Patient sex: M
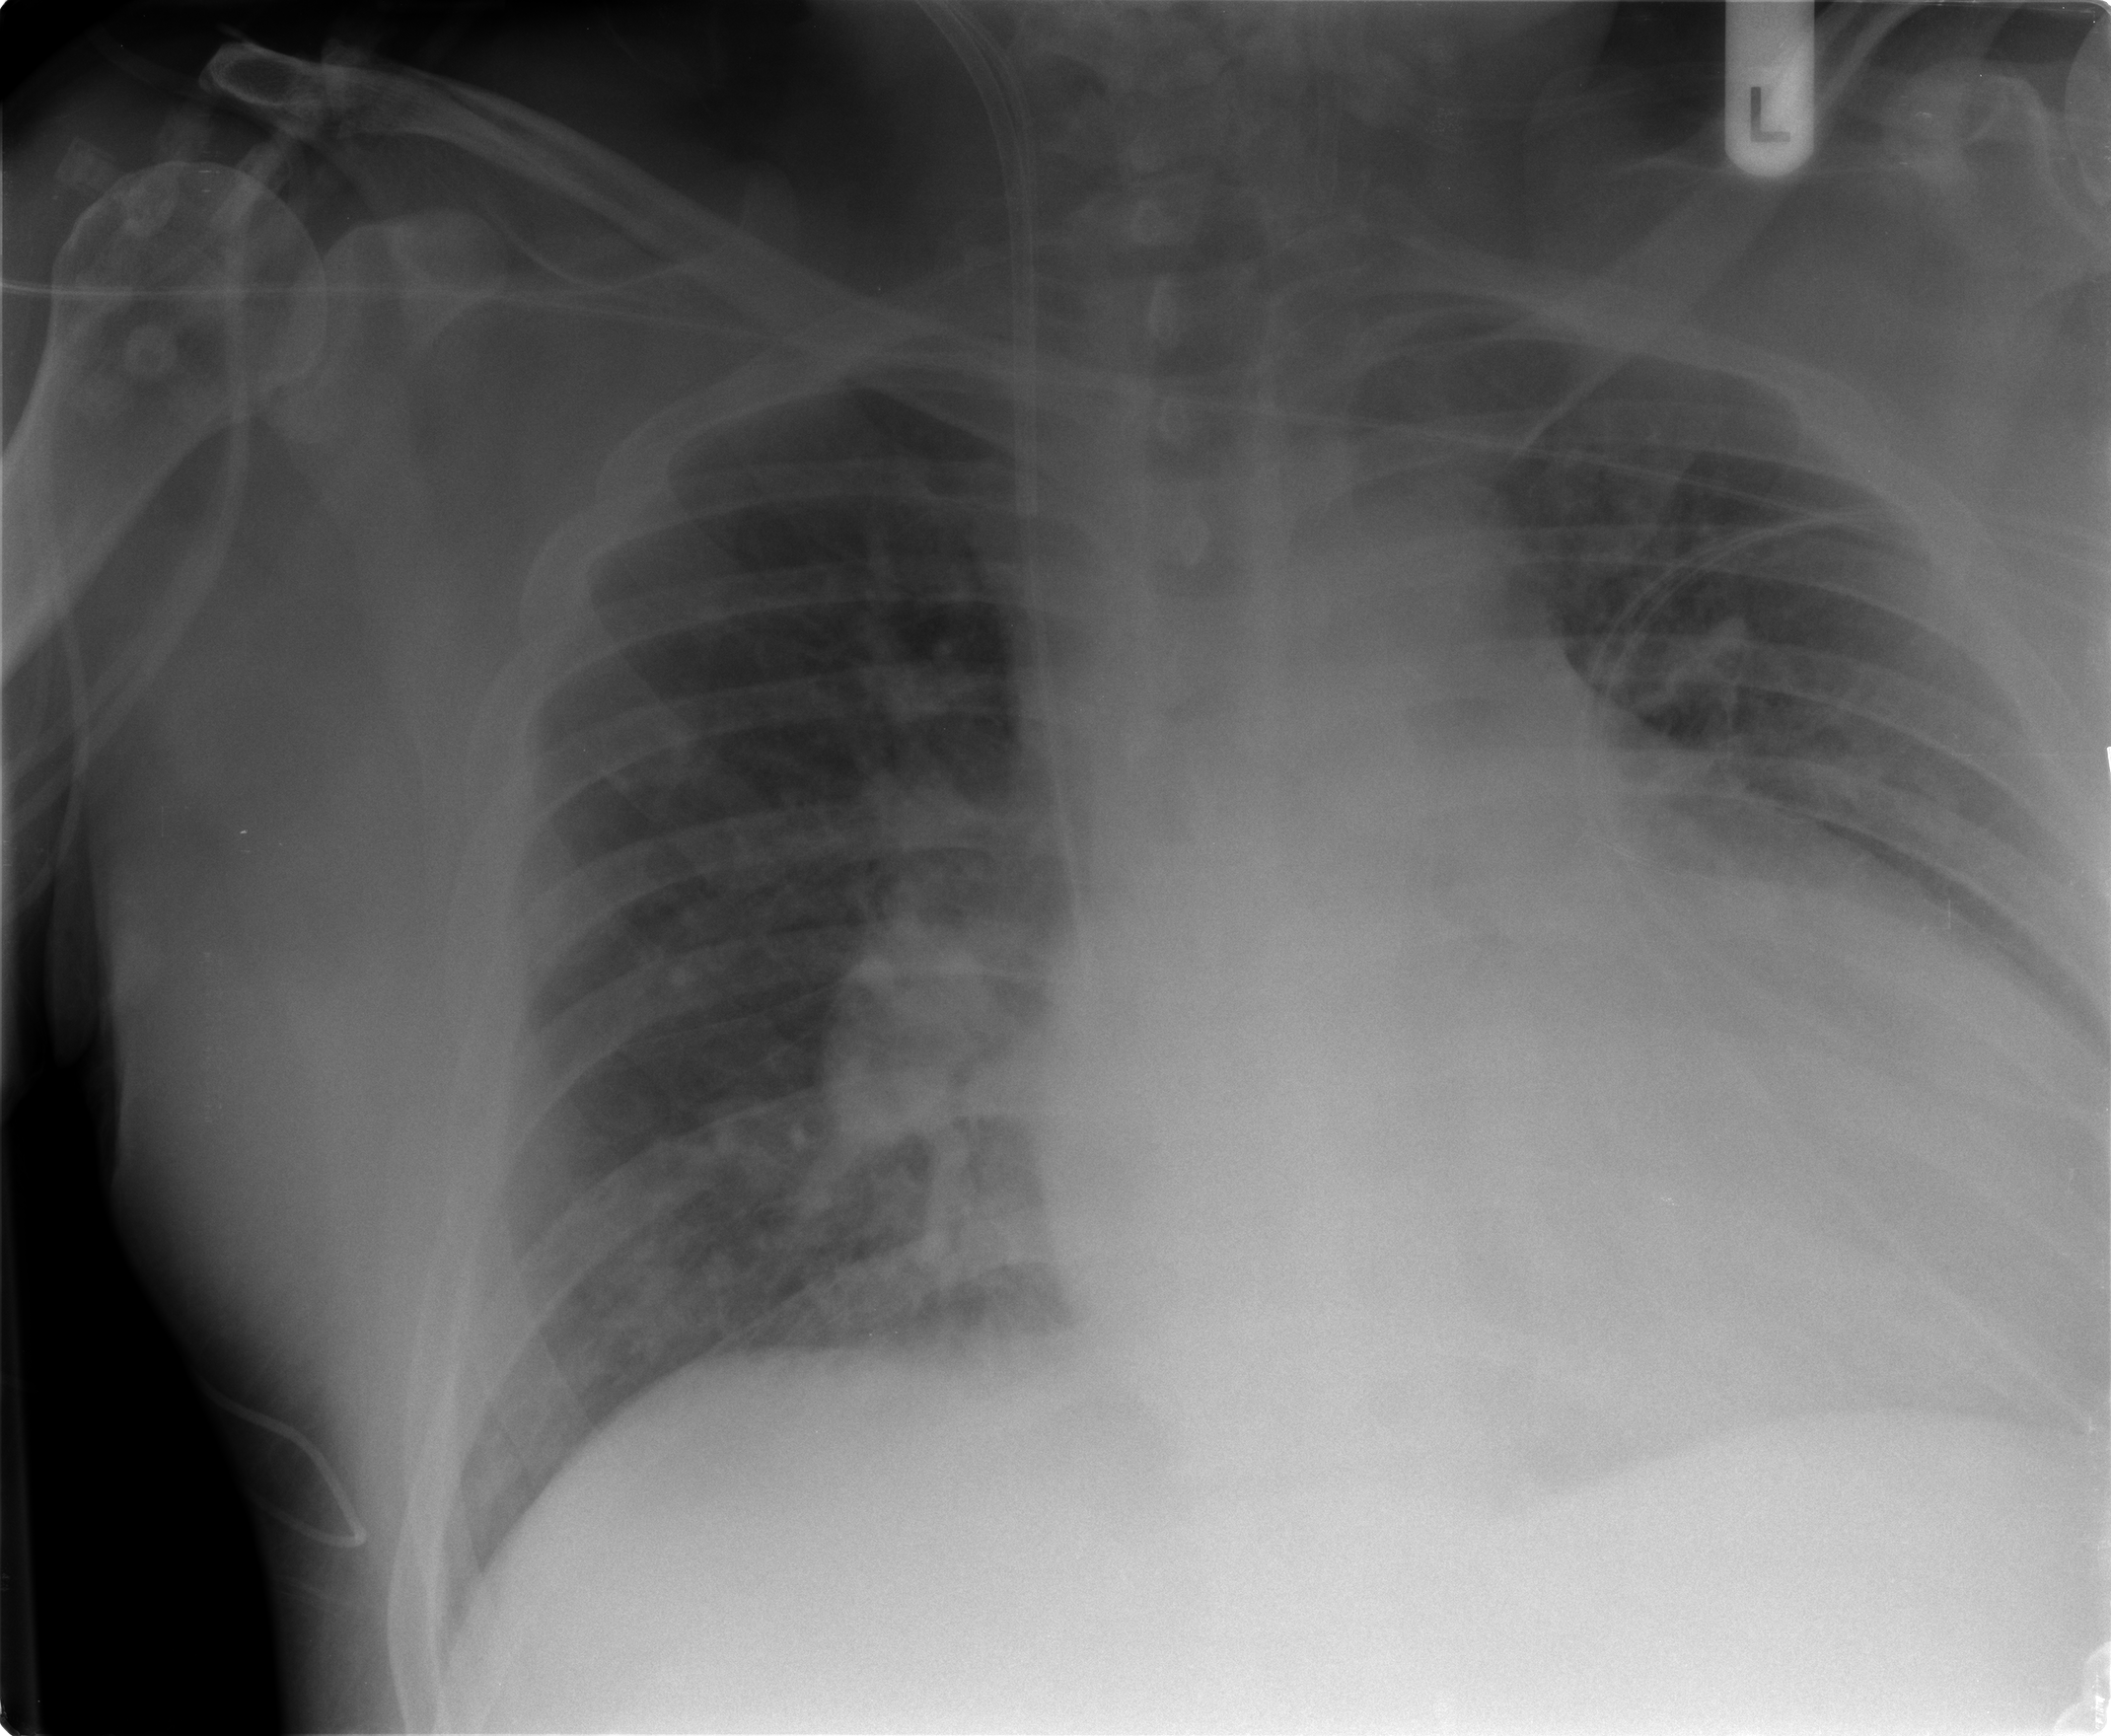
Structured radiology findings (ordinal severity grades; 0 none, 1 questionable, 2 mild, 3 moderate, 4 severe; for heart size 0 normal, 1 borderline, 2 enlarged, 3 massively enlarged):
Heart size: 2
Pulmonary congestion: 2
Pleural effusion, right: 0
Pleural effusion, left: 0
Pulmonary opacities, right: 0
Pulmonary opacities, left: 0
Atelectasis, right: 2
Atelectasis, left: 0